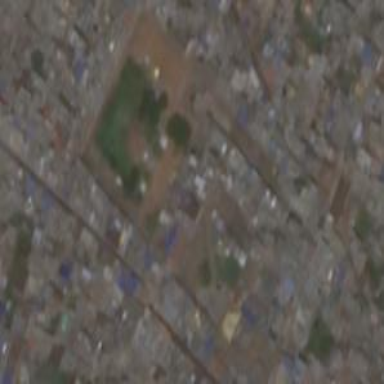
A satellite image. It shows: Spontaneous camp site for internally displaced persons.